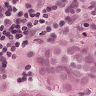
Metastatic tissue present: yes